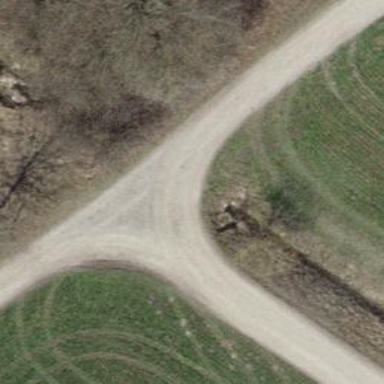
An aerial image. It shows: Compacted grade2 track for agricultural vehicles.